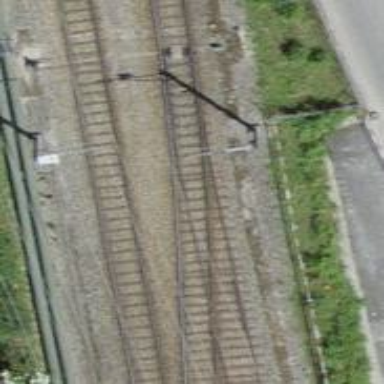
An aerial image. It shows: Single railway spur track.